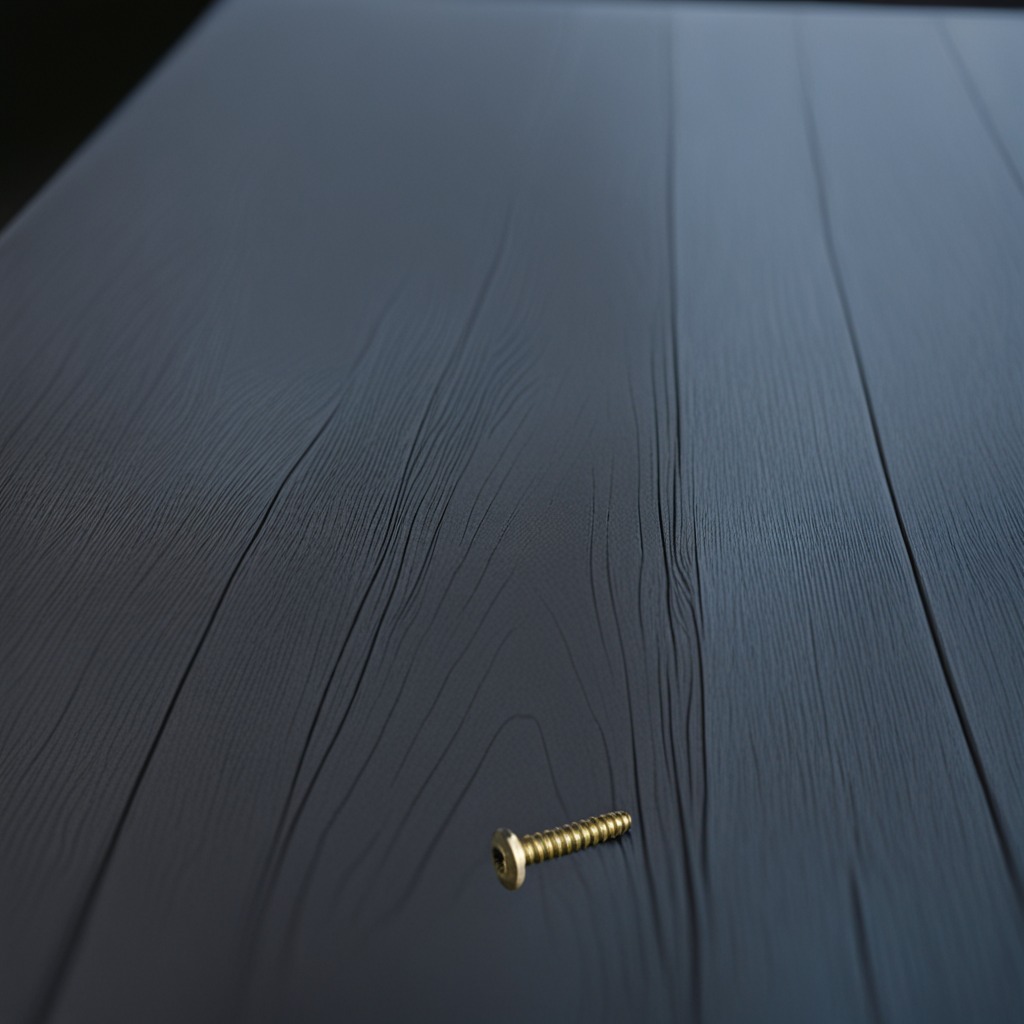
A metal screw lying on a old table with faint burn marks in a small garage at twilight.